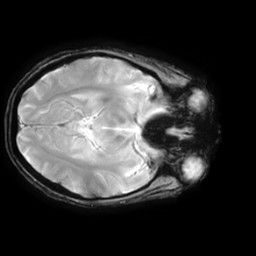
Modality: T2starw
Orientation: axial
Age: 51
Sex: female
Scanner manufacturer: ge
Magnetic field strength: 3 T
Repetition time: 0.65 s
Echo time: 0.02 s